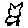
Label: cat